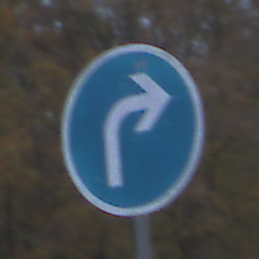
Verkehrszeichen: VorgeschriebeneFahrtrichtungRechts
Umgebung: Outdoor, Nature
Tageszeit: SunriseSunset
Wetter: PartlyCloudy
Licht: Natural
Jahreszeit: Autumn
Kontrast: LowContrast